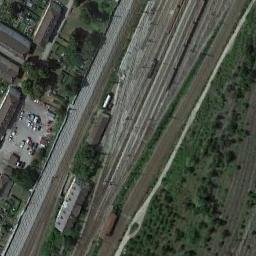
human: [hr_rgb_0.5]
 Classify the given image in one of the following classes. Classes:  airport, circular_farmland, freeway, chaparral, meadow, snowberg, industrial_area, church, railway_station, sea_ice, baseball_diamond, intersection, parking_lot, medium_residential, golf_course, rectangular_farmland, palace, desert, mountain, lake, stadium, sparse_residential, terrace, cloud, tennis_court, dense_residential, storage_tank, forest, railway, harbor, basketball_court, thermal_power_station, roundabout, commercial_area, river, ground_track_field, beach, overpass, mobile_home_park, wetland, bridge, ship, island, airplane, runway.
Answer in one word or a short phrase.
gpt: railway